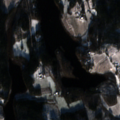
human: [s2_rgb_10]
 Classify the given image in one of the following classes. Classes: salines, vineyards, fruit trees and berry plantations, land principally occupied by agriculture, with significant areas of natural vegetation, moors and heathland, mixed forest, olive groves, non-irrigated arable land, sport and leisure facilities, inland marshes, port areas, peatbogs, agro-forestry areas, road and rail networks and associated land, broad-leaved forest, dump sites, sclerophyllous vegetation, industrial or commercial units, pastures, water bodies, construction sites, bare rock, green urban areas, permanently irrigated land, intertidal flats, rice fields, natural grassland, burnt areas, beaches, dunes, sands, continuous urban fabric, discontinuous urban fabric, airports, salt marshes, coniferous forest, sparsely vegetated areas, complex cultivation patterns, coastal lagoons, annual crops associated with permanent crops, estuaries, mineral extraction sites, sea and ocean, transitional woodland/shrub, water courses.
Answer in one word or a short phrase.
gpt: non-irrigated arable land, coniferous forest, mixed forest, transitional woodland/shrub, water bodies